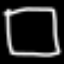
Label: square